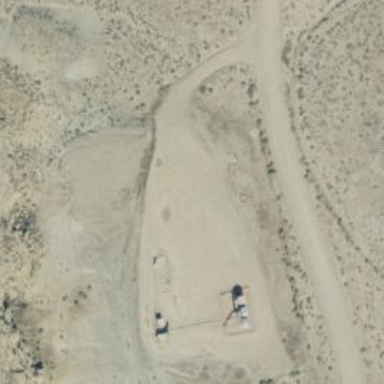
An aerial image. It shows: Petroleum well that is man-made.